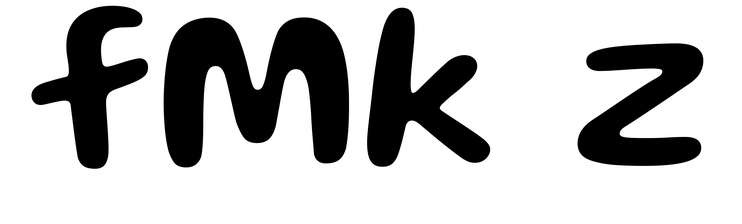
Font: Gluten_Medium